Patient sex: M
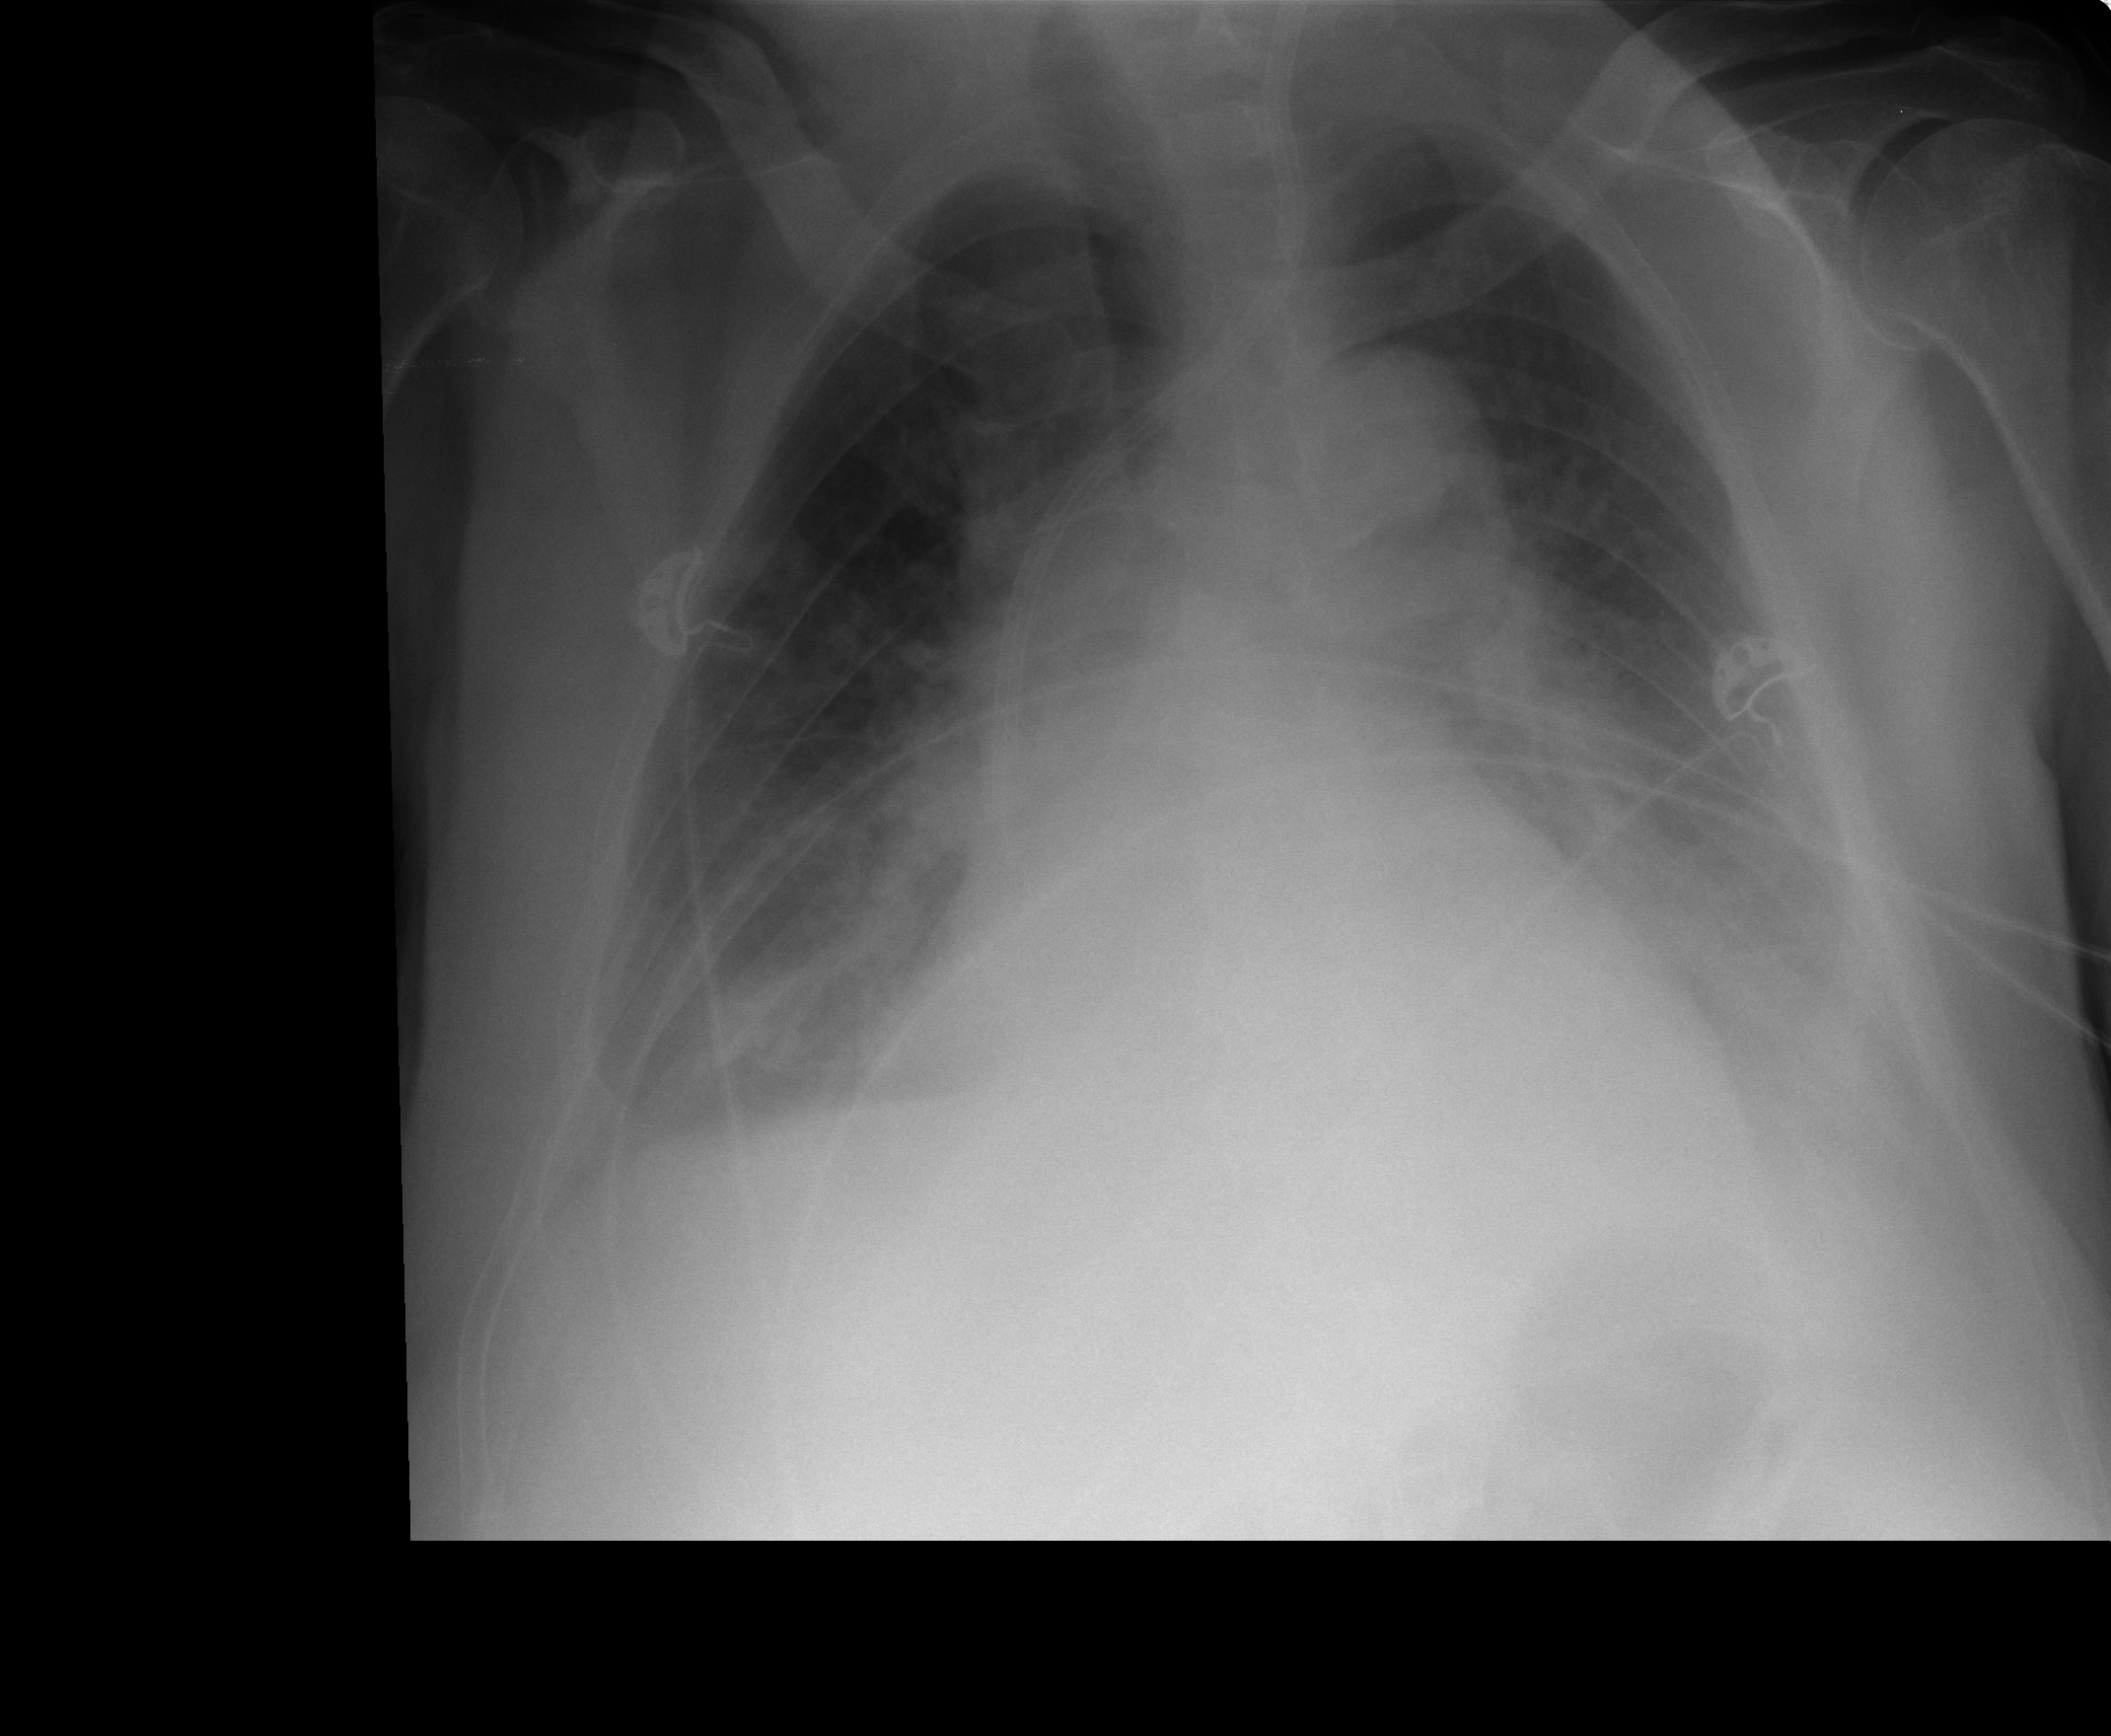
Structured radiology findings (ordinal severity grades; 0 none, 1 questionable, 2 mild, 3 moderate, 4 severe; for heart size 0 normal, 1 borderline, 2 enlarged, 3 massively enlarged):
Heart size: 2
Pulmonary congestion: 2
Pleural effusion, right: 2
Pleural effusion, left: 3
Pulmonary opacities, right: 2
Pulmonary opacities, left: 2
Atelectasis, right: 2
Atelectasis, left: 2